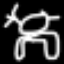
Label: frog